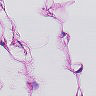
Metastatic tissue present: no